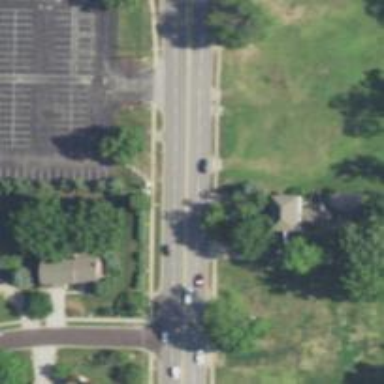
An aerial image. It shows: Road with dash markings.